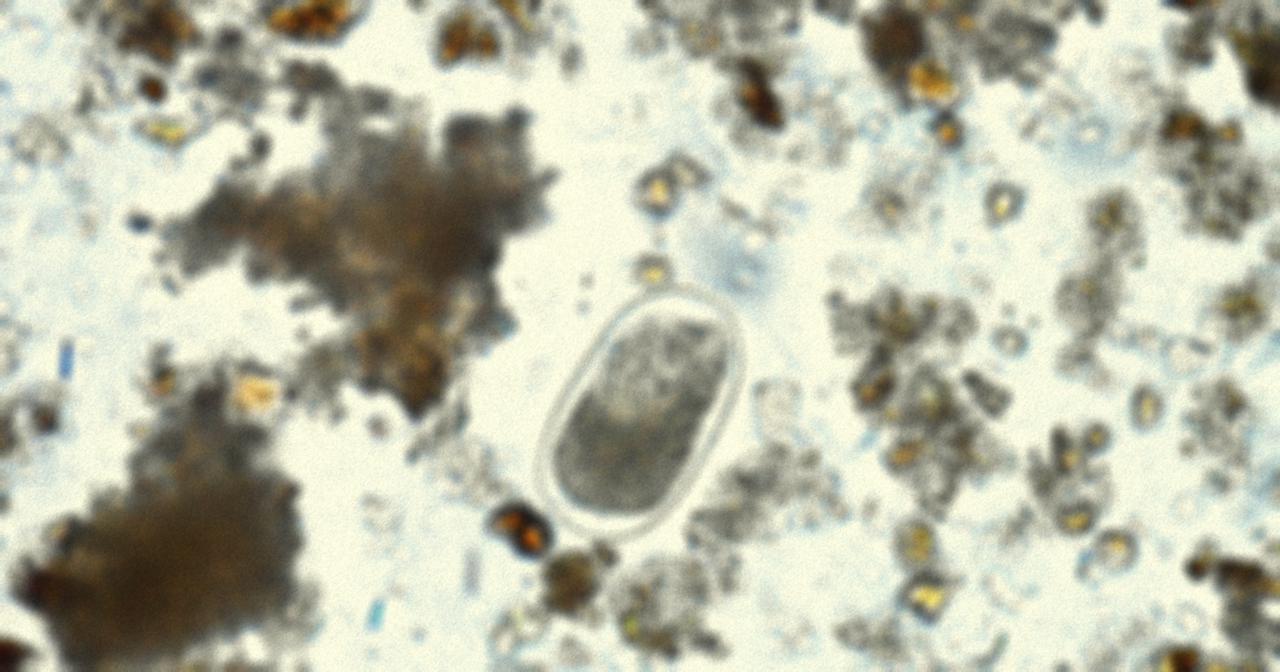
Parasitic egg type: Hookworm egg